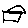
Label: house